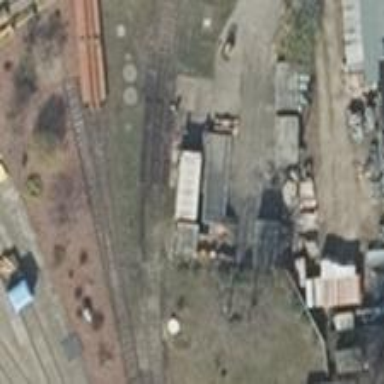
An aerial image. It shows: Railway yard.